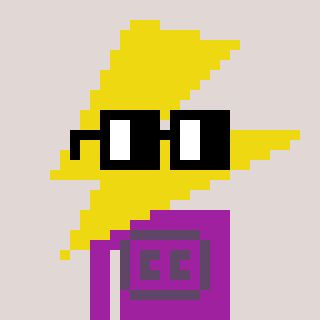
a pixel art character with square black glasses, a lightning bolt-shaped head and a magenta-colored body on a warm background